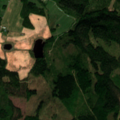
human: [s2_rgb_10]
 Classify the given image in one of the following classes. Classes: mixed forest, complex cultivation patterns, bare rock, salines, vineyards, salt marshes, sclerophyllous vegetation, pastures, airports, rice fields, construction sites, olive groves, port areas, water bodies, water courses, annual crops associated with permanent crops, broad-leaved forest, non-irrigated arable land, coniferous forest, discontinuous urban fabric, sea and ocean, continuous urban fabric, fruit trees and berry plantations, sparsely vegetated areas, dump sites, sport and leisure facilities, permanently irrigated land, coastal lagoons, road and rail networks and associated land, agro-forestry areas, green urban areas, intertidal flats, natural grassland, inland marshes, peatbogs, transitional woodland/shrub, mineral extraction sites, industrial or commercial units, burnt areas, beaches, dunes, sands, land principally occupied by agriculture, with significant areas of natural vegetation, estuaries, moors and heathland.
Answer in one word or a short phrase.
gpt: non-irrigated arable land, mixed forest, transitional woodland/shrub